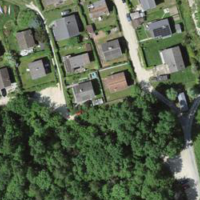
EUNIS habitat code: 53
Species observed at this site:
Carpinus betulus